Question: How do I semanticly markup the headers in the article as presented in the picture below? I often run into this problem; where I have a header that is visually first, but is a subheading, intro header or less important then the main header. I could put it after the main header and move it above with CSS, but that isn't always a ideal solution.
Another question: is there any special way to markup lead paragraphs?

'''<article>
<h2>New prodcut</h2>
<h1>Launching our new x-series</h1>
<p class="lead">Lorem ipsum dolor sit amet...</p>
<p>Integer varius, turpis sit amet accumsan...</p>
...
</article>'''
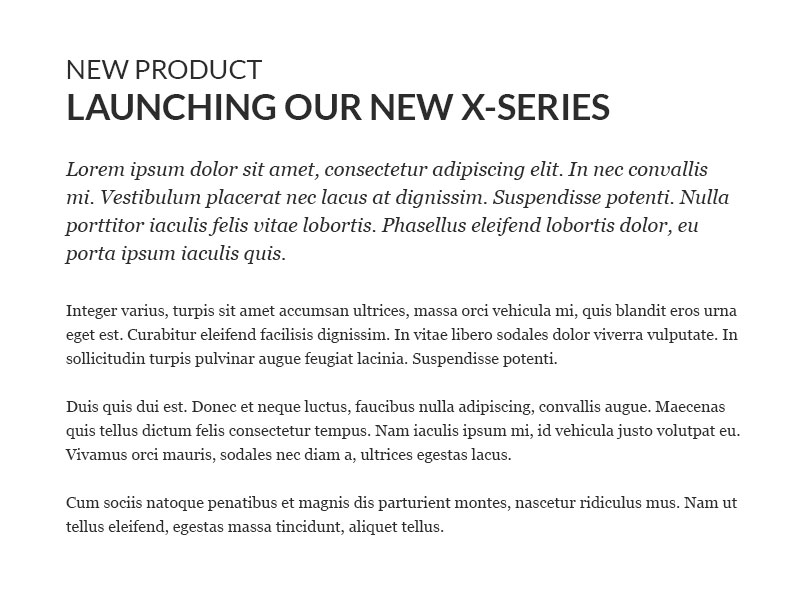
Answer: Don't use a heading element ('h1'-'h6') for the subheading. This was once possible with the 'hgroup' element, but it got removed.
Now the HTML5 spec has a section about <URL>. Use a 'p' element for the subheading, and group both, the heading and the subheading in a 'header' element:
'''
<article>
<header>
<p>New product</p>
<h1>Launching our new X-series</h1>
</header>
</article>
'''
If you think the lead paragraph should also be <URL>, you can put it in the 'header', too.